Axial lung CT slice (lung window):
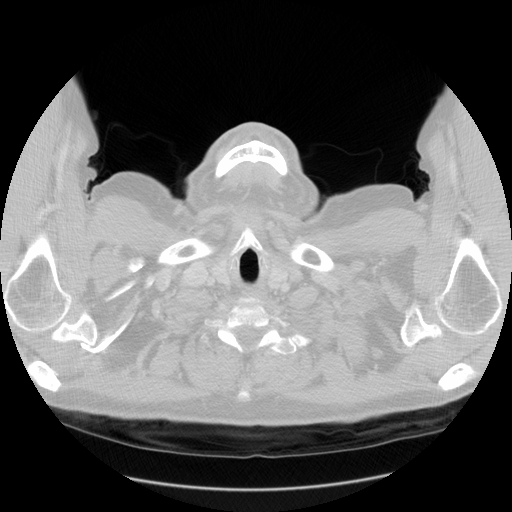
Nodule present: no